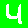
Digit: 4